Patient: sex F, age 63
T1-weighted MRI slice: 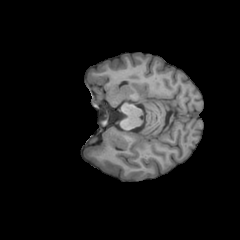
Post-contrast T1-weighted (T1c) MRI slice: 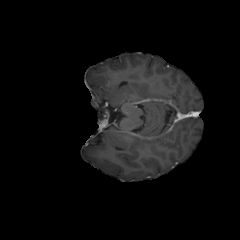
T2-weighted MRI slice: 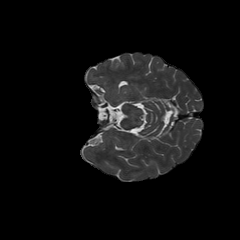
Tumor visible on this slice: no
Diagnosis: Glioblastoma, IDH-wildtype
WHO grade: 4